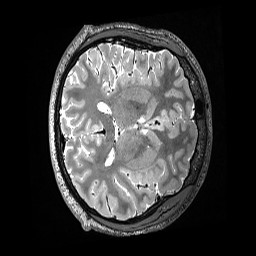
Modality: T2w
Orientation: axial
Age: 21
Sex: male
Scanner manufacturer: siemens
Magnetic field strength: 3 T
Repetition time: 3.2 s
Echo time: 0.564 s